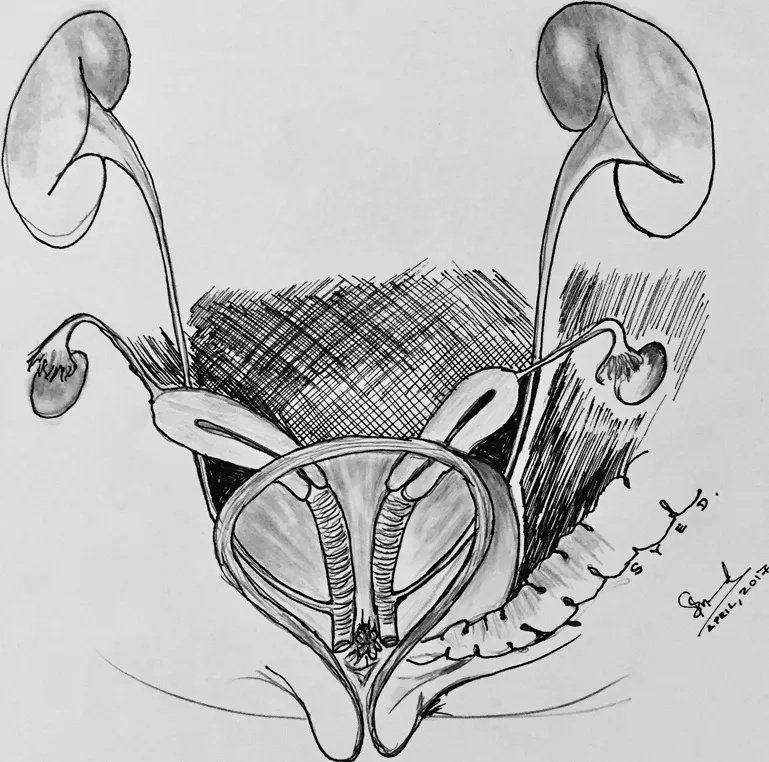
Common channel 3.5 cm at the second day of life.
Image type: radiology (x_ray)